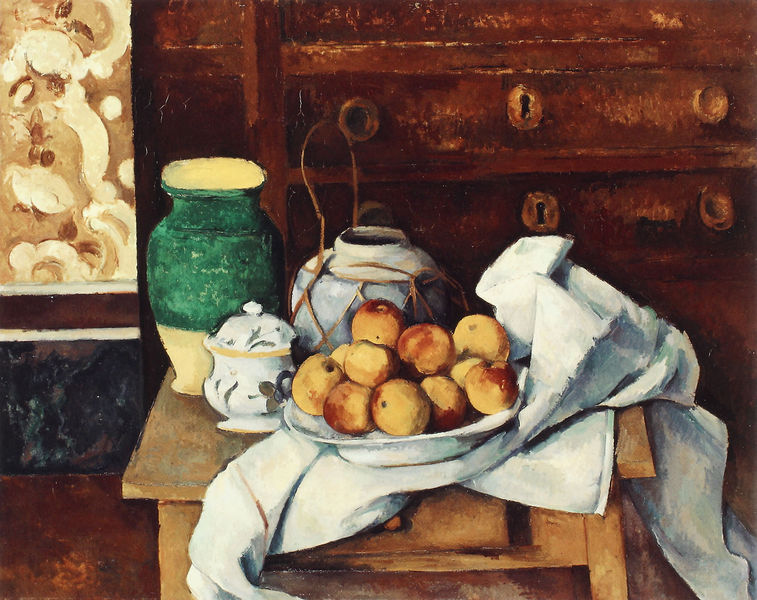
Titel: Stilleben mit Kommode (Nature morte à la commode)
Künstler: Paul Cézanne
Institution: München, Bayrische Staatsgemäldesammlungen, Neue Pinakothek
Schlagwörter: blau, weiß, cezanne, grün, frankreich, holz, tisch, tuch, wand, schale, teller, tischdecke, tischtuch, boden, decke, krug, stilleben, stillleben, vase, topf, äpfel, kommode, tapete, schublade, vasen, dose, pfirsiche, schlüsselloch, zuckerdose, 19. jahrhundert, zuckertopf